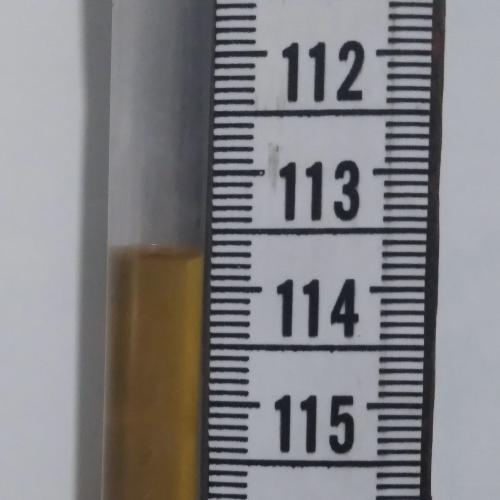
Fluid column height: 113.7 cm